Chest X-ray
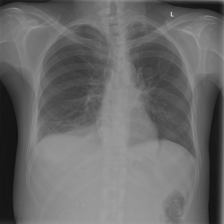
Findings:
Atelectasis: negative
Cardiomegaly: negative
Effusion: negative
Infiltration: positive
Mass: negative
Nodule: negative
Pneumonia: negative
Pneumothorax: negative
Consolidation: negative
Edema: negative
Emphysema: negative
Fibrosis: negative
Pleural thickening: negative
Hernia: negative